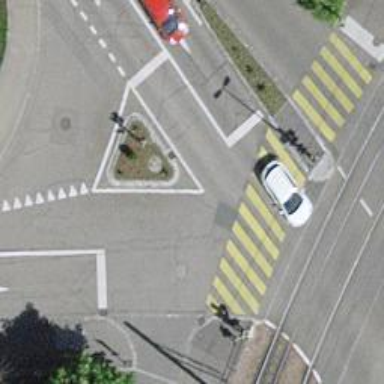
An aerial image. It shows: Road crossing with traffic signals.